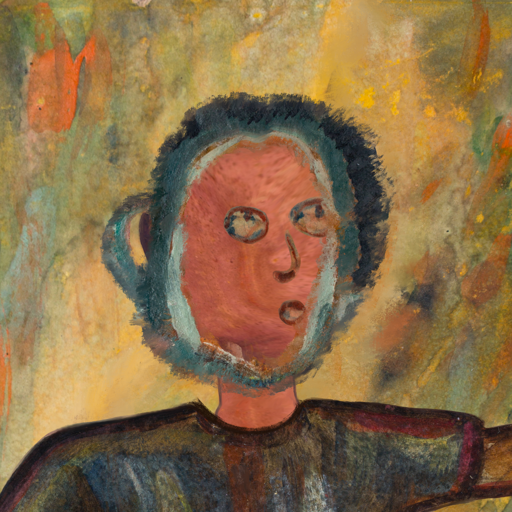
Background: Comrade, Head And Neck Side: Mother_And_Son_Mother, Face Side: Orphan, Bust: Mosgoul, Hair Side: Boggyland, Head Accessory: Blank, Second Necklace: Blank, Necklace: Blank, Baby: Blank